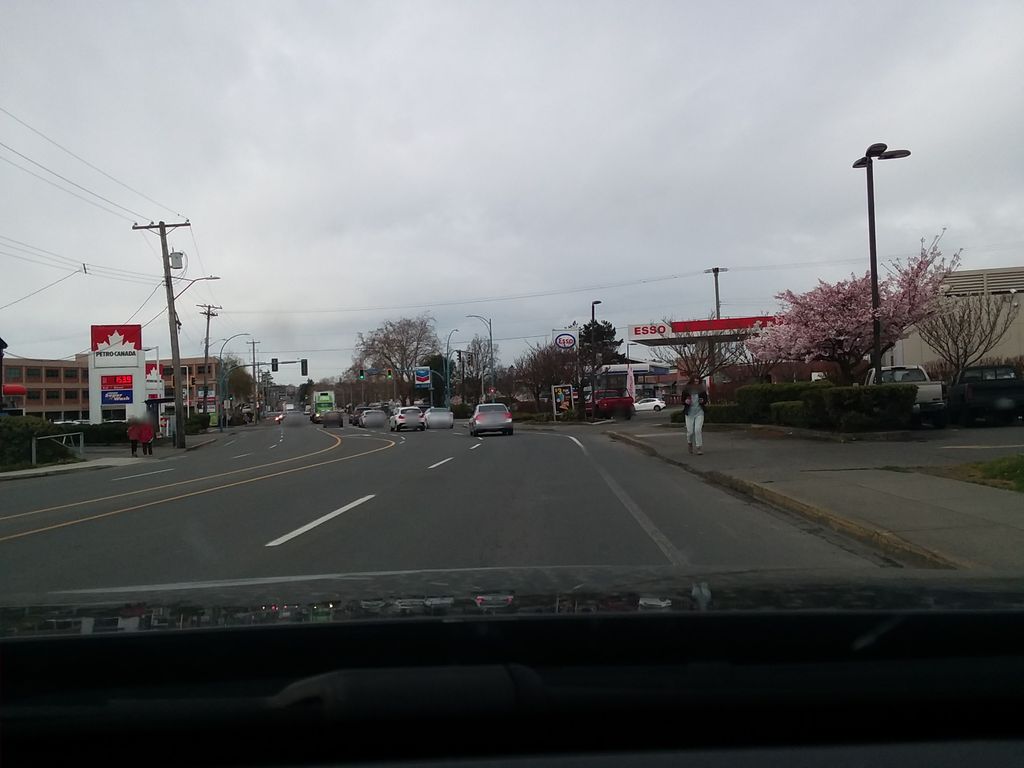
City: victoria